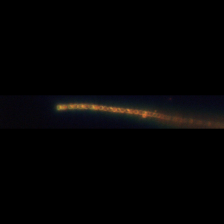
Taxon: Chaetoceros
Group: Diatoms